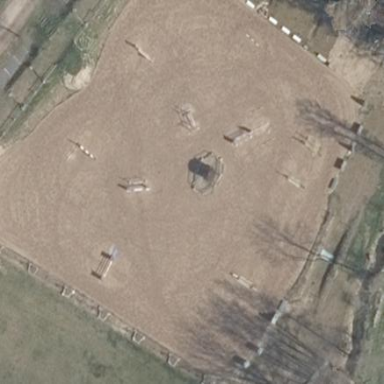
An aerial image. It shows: Equestrian pitch used for leisure and sports activities.